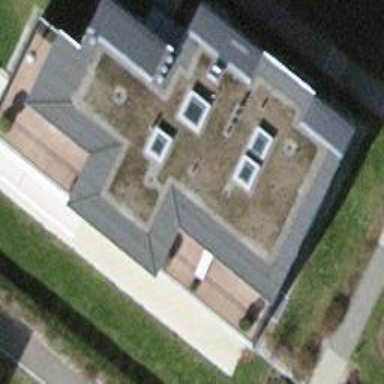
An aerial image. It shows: Detached building.